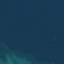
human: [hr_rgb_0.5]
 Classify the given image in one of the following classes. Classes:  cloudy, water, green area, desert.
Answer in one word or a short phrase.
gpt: water